Question: I want to set the background color of the panel area only but it somehow also sets the background color of its controls, what's wrong with it?
'''
public Form1()
{
InitializeComponent();
Panel p = new Panel();
p.Size = this.ClientSize;
p.BackColor = Color.Black; // The button will also have black background color
Button b = new Button();
b.Size = new Size(this.ClientSize.Width, 50);
p.Controls.Add(b);
this.Controls.Add(p);
}
'''

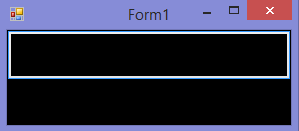
Answer: This is by design. The 'BackColor' property is an ambient property by default, meaning that it inherits its value from its parent control. When you set it explicitly to a particular value, that overrides the ambient nature and forces it to use that particular value.
explicitly set the color of button like this
'''
p.Controls.Add(b);
b.BackColor = Color.White;
this.Controls.Add(p);
'''